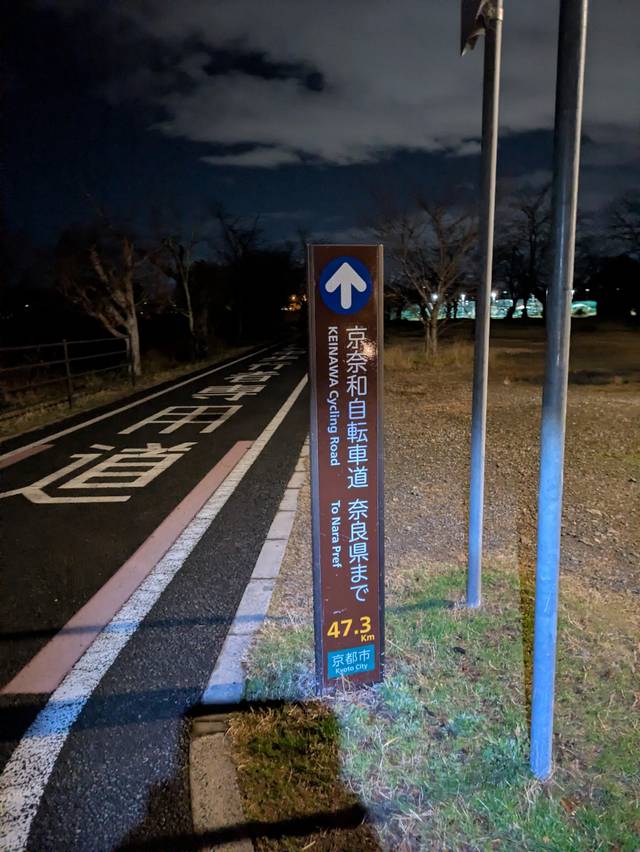
Region: Japan
Coordinates: 35.012, 135.68